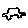
Label: car